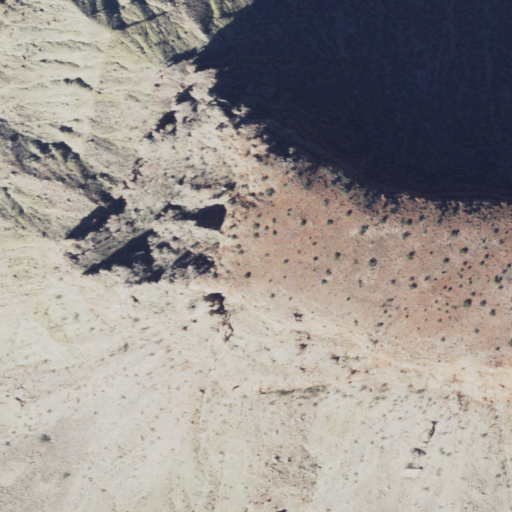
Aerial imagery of cliff(s) in Arizona named Jones Point containing shrub and barren land